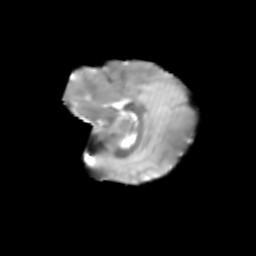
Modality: T2w
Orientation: sagittal
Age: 6
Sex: female
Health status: healthy